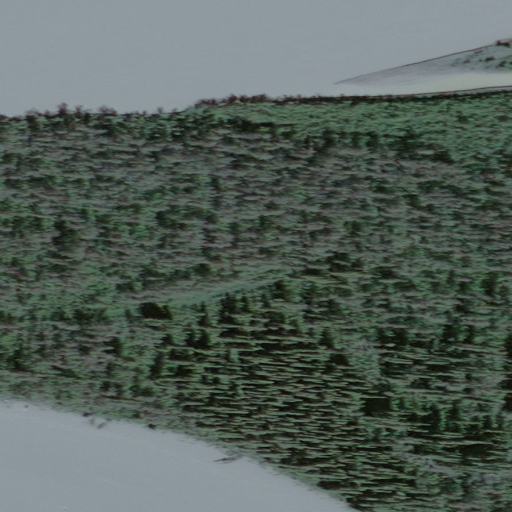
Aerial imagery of island in Alaska named Meridian Island containing only unknown